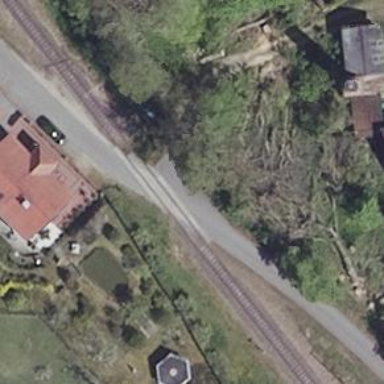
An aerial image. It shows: Level crossing along the railway.